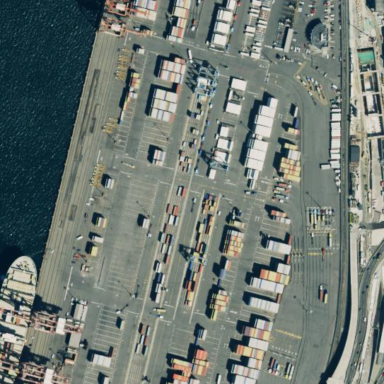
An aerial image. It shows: Industrial area designated for port activities.